Aerial crown-view tile of a tropical tree (Barro Colorado Island, Panama), acquired 20241216:
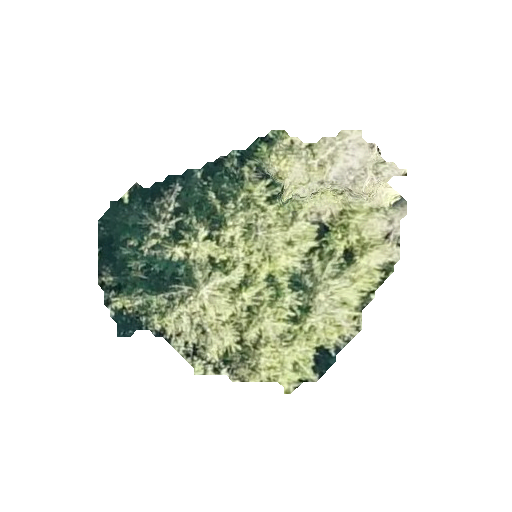
Species: Quararibea stenophylla
GBIF accepted scientific name: Quararibea stenophylla
Crown area: 82.605 m²